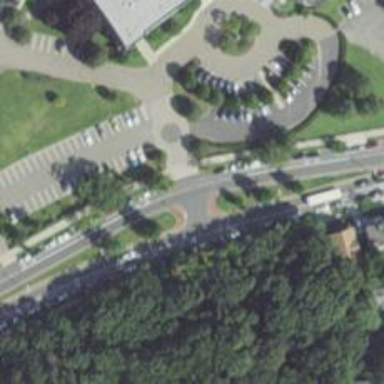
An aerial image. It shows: Secondary road with separate asphalt sidewalk.